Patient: sex M, age 61
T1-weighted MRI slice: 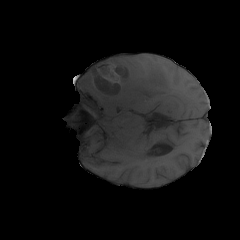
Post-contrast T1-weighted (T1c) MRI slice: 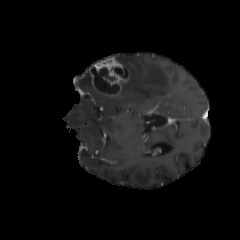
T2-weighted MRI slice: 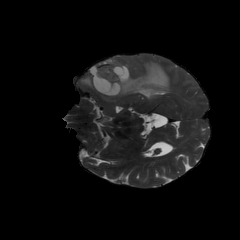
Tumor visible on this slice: yes
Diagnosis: Glioblastoma, IDH-wildtype
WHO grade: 4